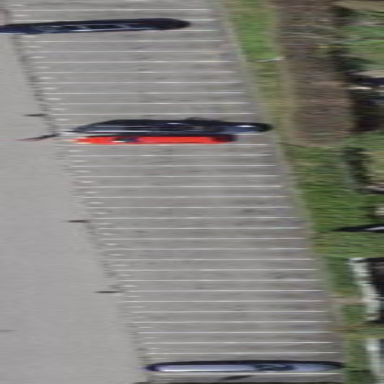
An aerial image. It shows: Parking space.